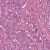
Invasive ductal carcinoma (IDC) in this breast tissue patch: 1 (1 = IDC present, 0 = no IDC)